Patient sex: F
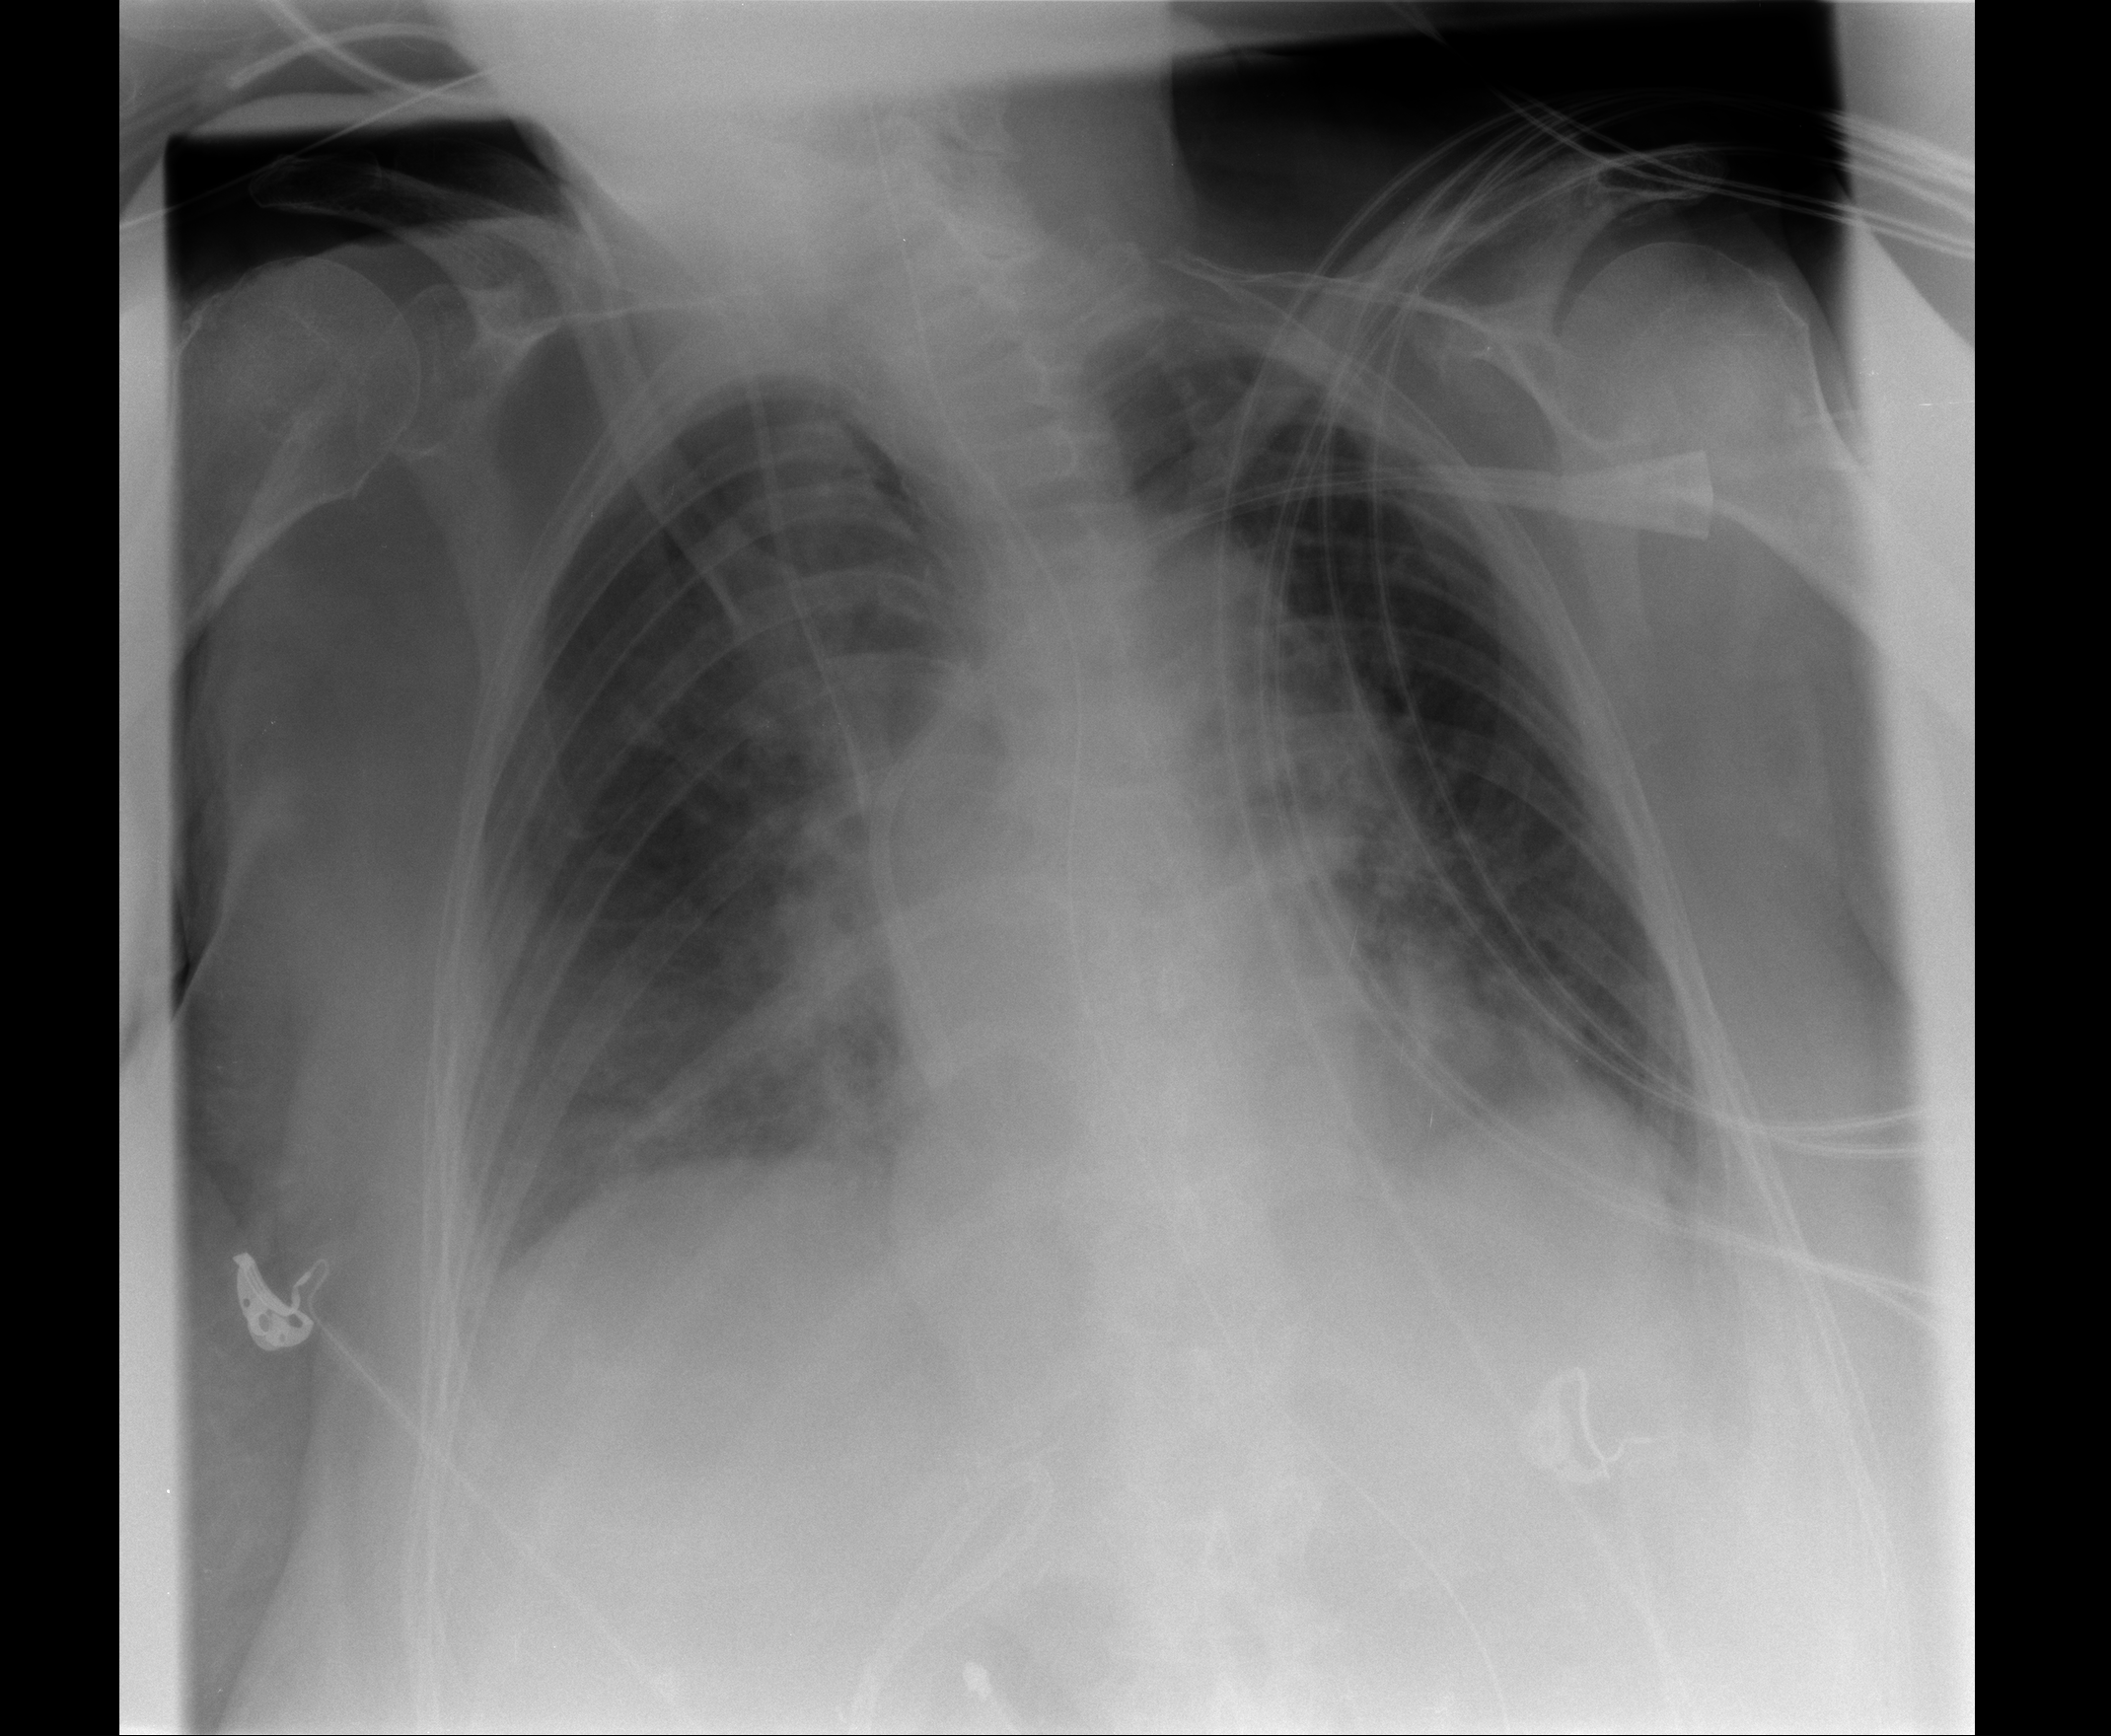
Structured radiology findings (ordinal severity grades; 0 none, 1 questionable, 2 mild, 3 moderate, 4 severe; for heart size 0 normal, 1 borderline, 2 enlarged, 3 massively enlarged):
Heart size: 1
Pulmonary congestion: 2
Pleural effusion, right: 0
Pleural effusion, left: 0
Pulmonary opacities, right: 2
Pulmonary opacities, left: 2
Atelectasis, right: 2
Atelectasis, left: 2